Current action and preconditions to check: trajectory_clear

Your task: For each precondition in the list above, predict whether it will hold at this action.

Consider the current scene as observed from the mobile robot's camera, and analyze the predicted future states of all dynamic agents (e.g., people, animals, vehicles, or any moving entities) within the NEXT SECOND.

IMPORTANT: Only answer "very likely" if you are absolutely certain—based on strong, clear evidence—that a dynamic agent will violate the precondition in the predicted future state. Do NOT answer "very likely" for unlikely, ambiguous, or low-probability risks.

Ask yourself for each precondition: Is there a high probability, with clear and convincing evidence, that the predicted future states of any dynamic agent will interfere with the predicted future state of the currently executing action within the NEXT SECOND, causing that precondition to fail?

Assess the risk level based on these predictions. Use "likely" or "very likely" if motions create a clear risk of interference.

Use "neutral" or "improbable" if agents are nearby but their predicted paths are clearly diverging or non-conflicting.

Failure Risk Categories: "very improbable", "improbable", "neutral", "likely", "very likely"

Answer Format: Output ONLY the probability_of_failure value from these categories: "very improbable", "improbable", "neutral", "likely", "very likely"

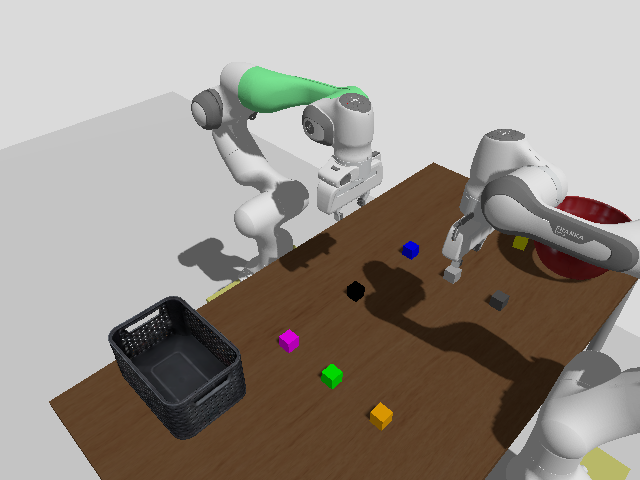

Answer: very improbable